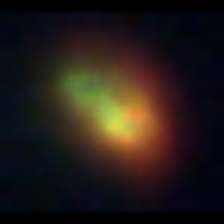
Taxon: NanoPlankton
Group: Other